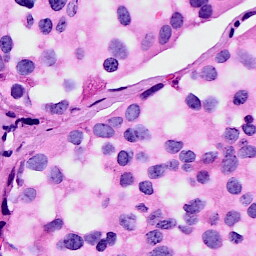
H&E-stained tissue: Breast